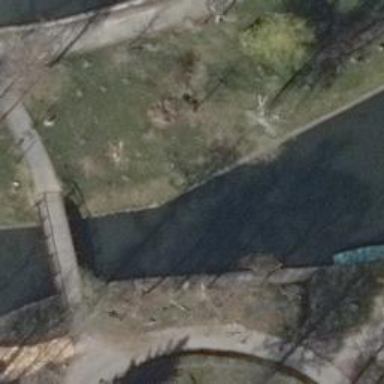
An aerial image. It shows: Canal.